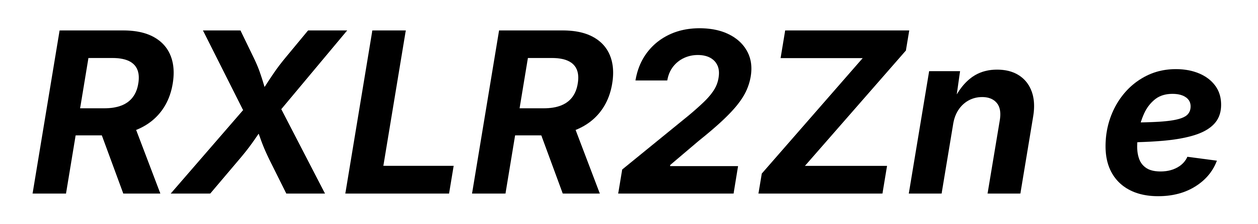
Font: Inter-Italic_Bold_Italic